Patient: sex F, age 19
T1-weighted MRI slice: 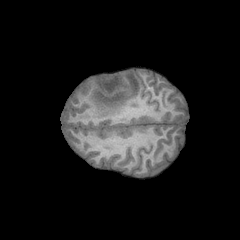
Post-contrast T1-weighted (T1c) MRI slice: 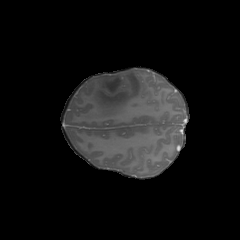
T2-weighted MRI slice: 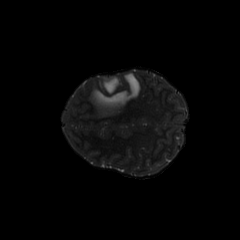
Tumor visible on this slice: yes
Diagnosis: Astrocytoma, IDH-mutant
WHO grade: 4